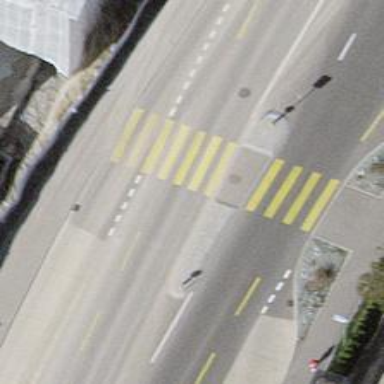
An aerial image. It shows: Secondary road with dedicated lane for cyclists.